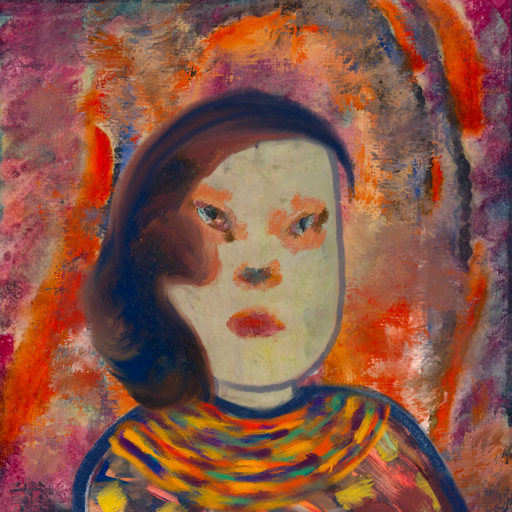
Background: Experience, Head And Neck Front: Hill_Girl, Face Front: Boggyland, Bust: Mother_And_Son_Mother, Hair Front: Mother_And_Son_Son, Head Accessory: Blank, Second Necklace: An_Impression_2, Necklace: Blank, Baby: Blank